Chest X-ray:
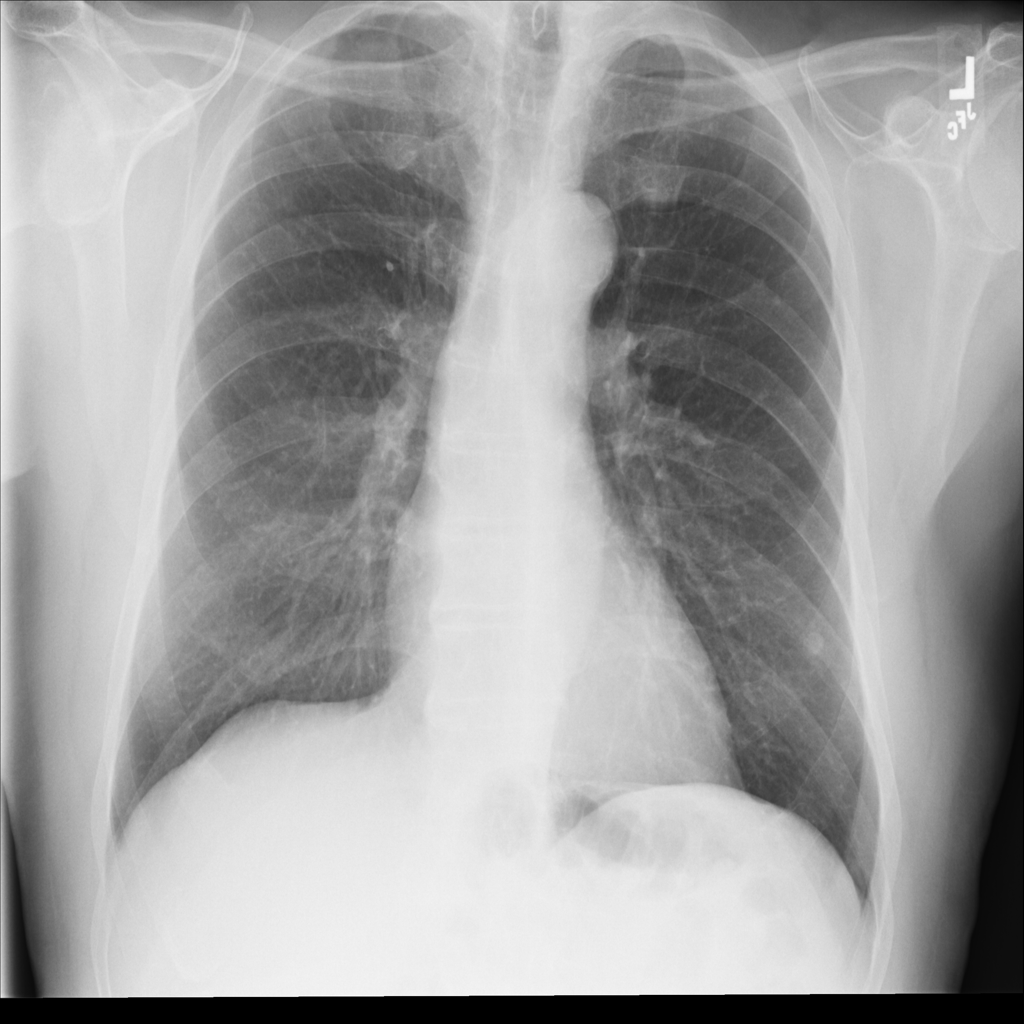
No abnormal finding: yes